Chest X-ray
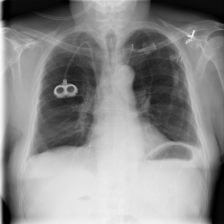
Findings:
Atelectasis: negative
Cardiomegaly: negative
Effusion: negative
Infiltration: negative
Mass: negative
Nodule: negative
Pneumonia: negative
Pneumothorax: negative
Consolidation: negative
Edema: negative
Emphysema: negative
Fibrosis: negative
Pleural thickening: negative
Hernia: negative